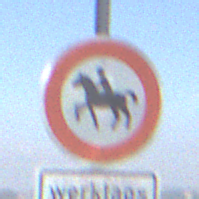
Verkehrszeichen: VerbotReiter
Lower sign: ZeitangabenMitBeschraenkungAufWochentage7
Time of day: Midday
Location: Outdoor (Nature)
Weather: PartlyCloudy
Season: NotSpecified
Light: Natural